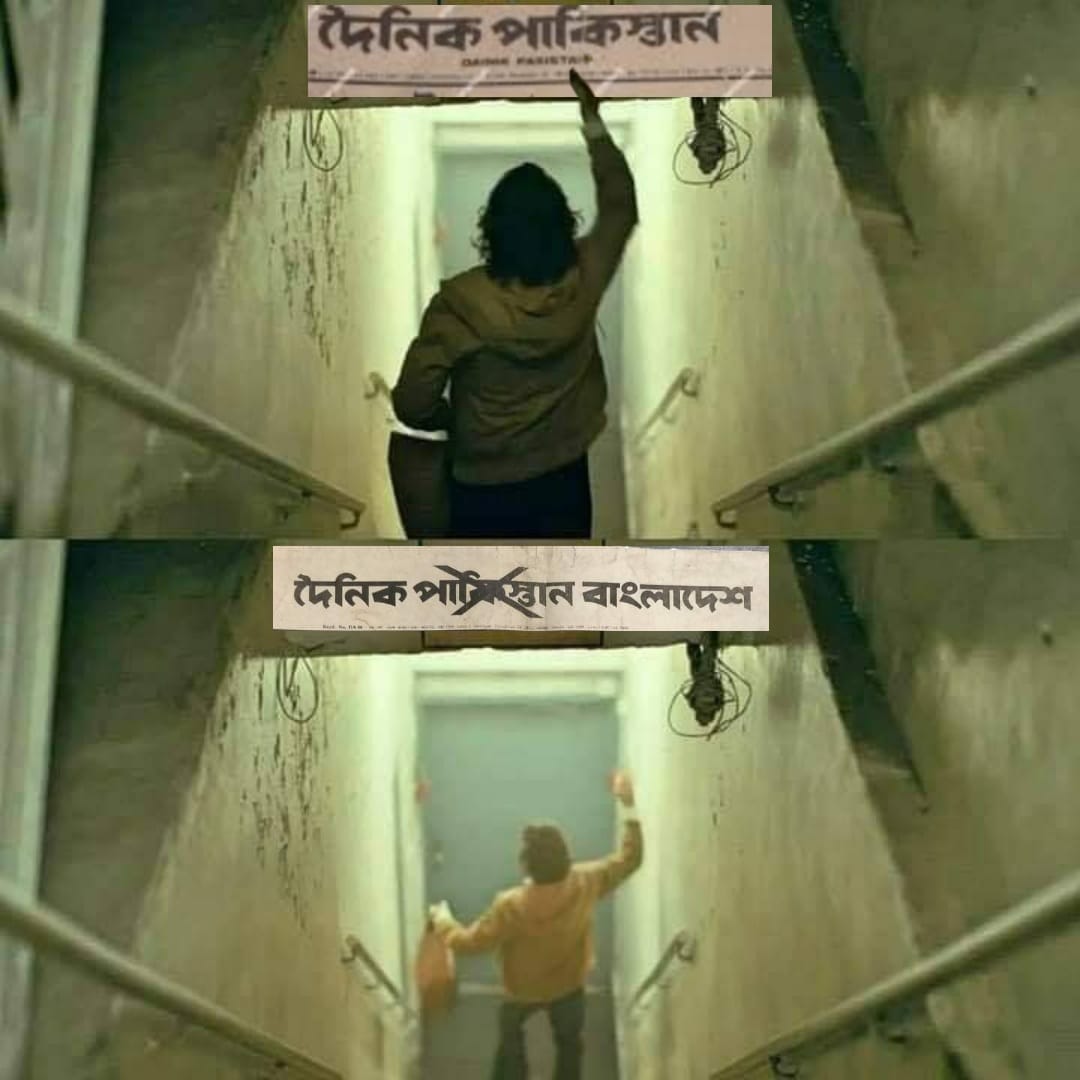
Caption: দৈনিক পাকিস্তান   দৈনিক বাংলাদেশ
Label: hate